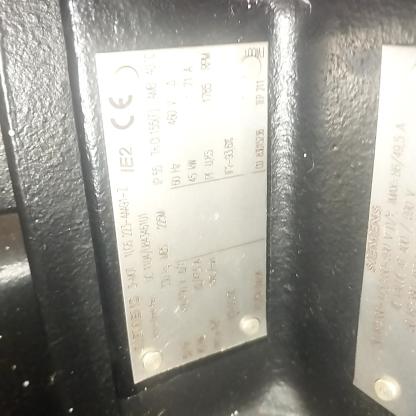
Klasa: tabliczka-znamionowa